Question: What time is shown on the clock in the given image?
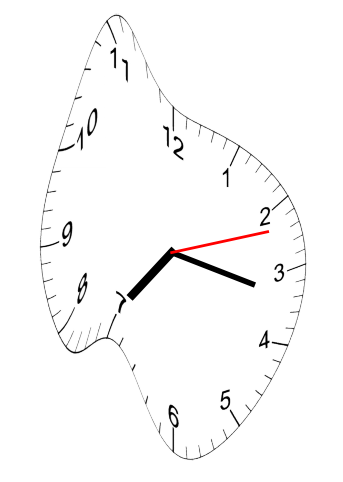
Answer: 07:17:12